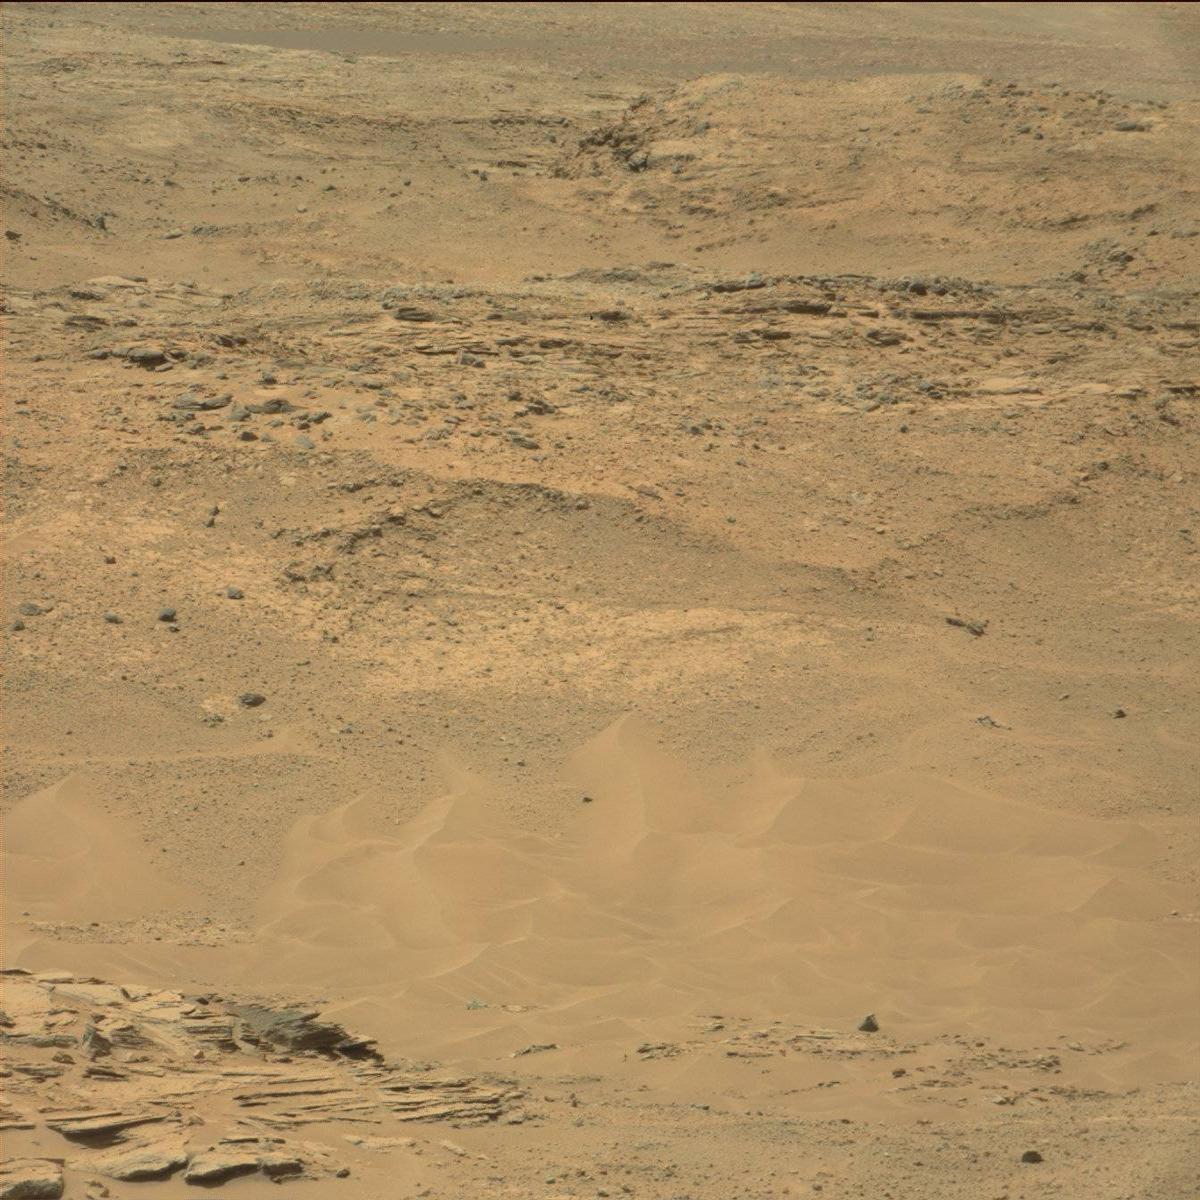
Terrain classes present: Bedrock, Ridge, Sand / Soil